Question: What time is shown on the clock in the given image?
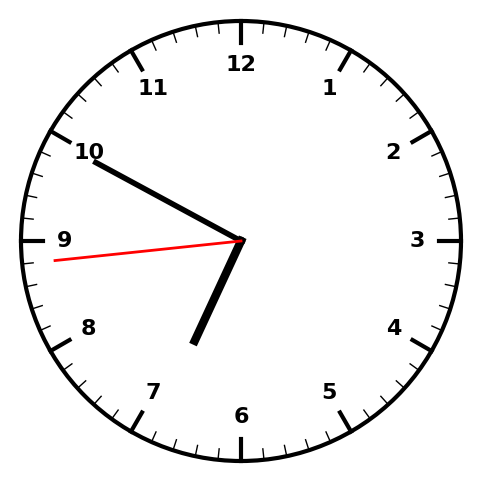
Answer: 06:49:44